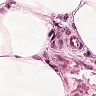
Metastatic tissue present: no